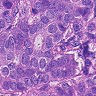
Metastatic tissue present: yes